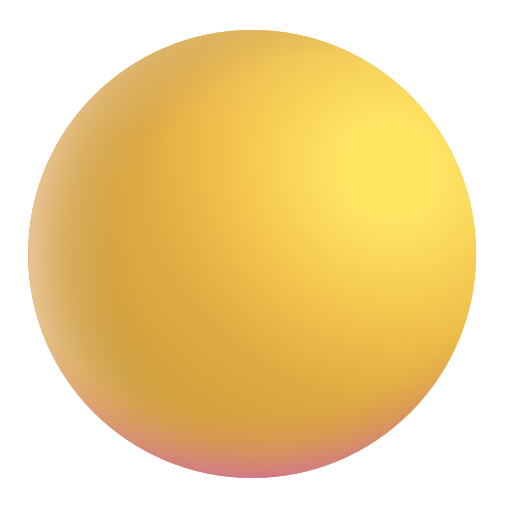
yellow circle color